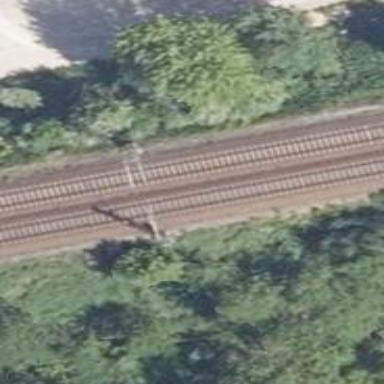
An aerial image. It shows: Railway with electrified contact lines.